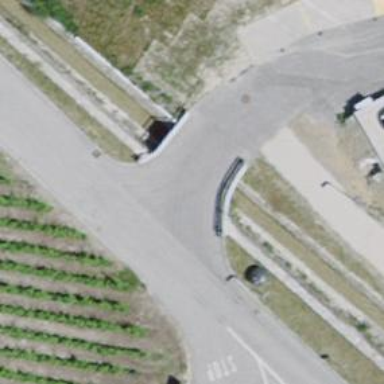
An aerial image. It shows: Residential road with asphalt surface. The road has grade1 track type.